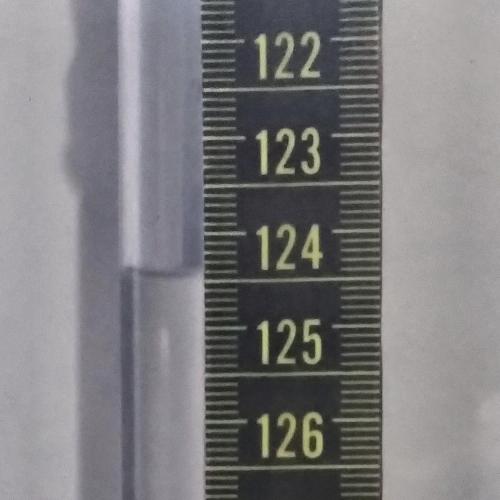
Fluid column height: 124.4 cm